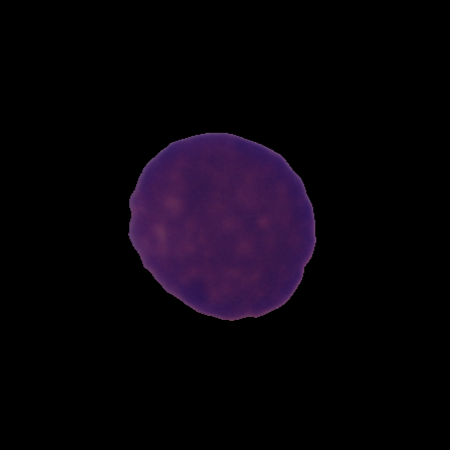
Label: cancer